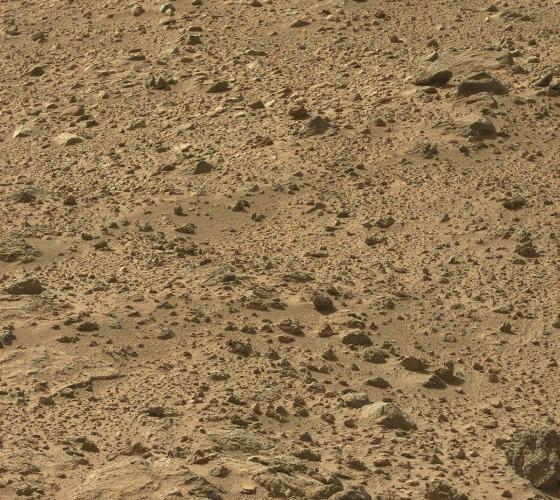
Terrain classes present: Bedrock, Gravel / Sand / Soil, Rock, Shadow